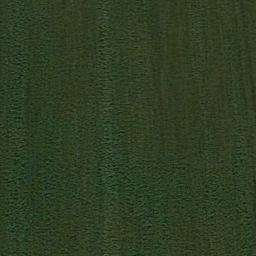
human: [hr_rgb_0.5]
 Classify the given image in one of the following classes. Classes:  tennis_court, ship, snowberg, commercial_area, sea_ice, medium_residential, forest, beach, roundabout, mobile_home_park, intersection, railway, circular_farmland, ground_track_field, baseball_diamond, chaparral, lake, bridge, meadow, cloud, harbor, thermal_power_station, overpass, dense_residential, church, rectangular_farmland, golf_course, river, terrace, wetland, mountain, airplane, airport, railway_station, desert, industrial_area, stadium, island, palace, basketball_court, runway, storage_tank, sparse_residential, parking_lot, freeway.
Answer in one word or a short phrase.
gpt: meadow